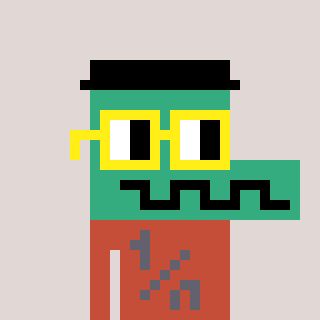
a pixel art character with square yellow glasses, a crocodile-shaped head and a rust-colored body on a warm background